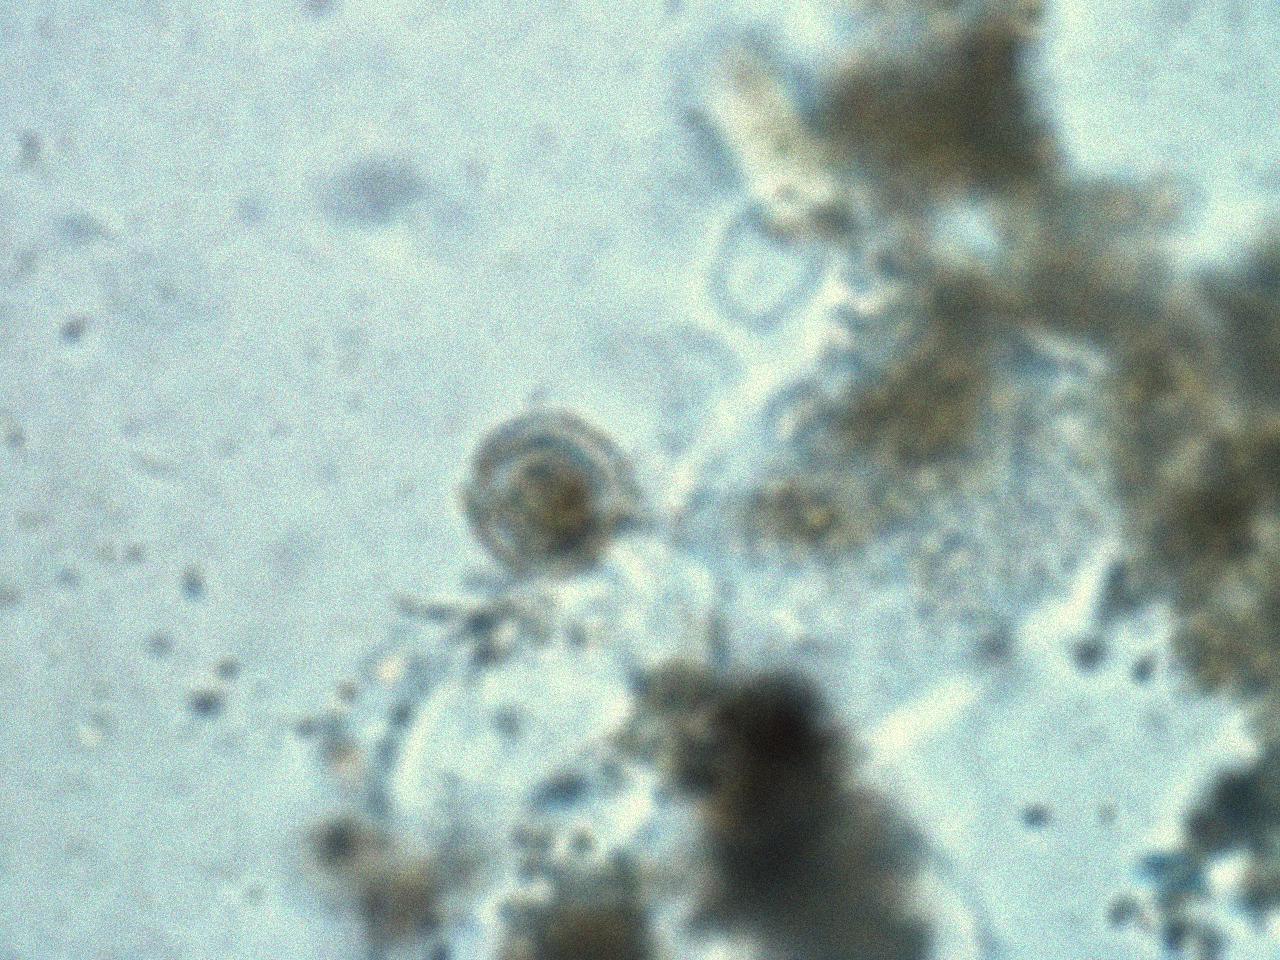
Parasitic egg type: Hymenolepis nana